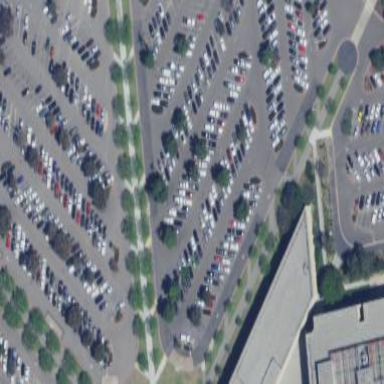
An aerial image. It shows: Parking area with surface.